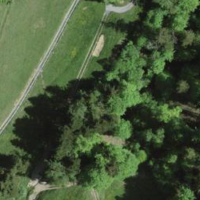
EUNIS habitat code: 44
Species observed at this site:
Vicia sepium
Lamium galeobdolon